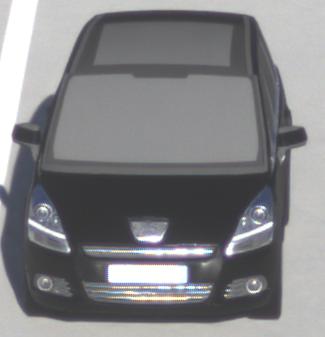
Make: Peugeot
Model: 5008 120 VTi
Detailed model: 5008 (I) Van
Model produced from: 2009/10
Model produced until: 2011/07
Doors: 5
Color: black
Road condition: dry road
Daytime: sunrise or sunset
Contrast: medium contrast